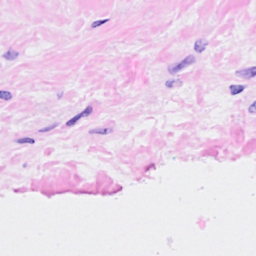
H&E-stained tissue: Breast